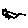
Label: cat